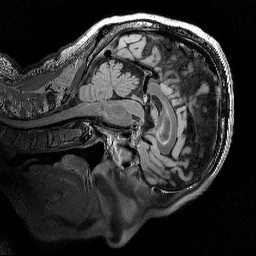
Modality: T2w
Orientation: sagittal
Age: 56
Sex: male
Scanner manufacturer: siemens
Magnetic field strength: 3 T
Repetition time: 5 s
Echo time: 0.386 s